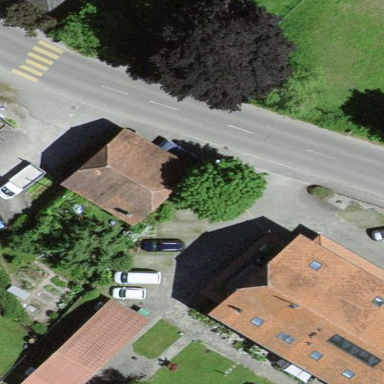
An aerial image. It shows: Garage building.